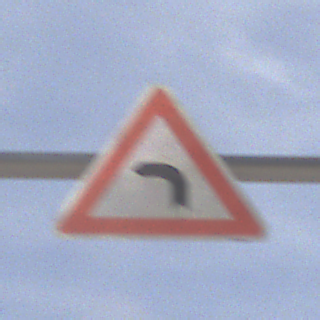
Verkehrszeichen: KurveLinks
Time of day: MorningAfternoon
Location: Outdoor (Suburban)
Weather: PartlyCloudy
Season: NotSpecified
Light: Natural